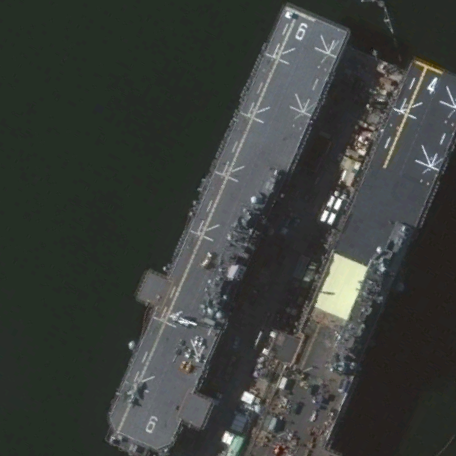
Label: Wasp-class_assault_ship